Interaction volume radius: 5 \u00c5
Interaction volume height: 15 \u00c5
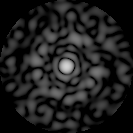
Disorder parameter: 0.8355